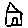
Label: house